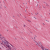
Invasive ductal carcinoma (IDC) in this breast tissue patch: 1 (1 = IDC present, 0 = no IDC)